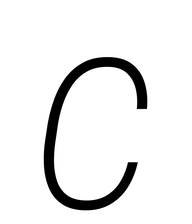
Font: Roboto-Italic_Condensed_ExtraLight_Italic